Aerial crown-view tile of a tropical tree (Barro Colorado Island, Panama), acquired 20250715:
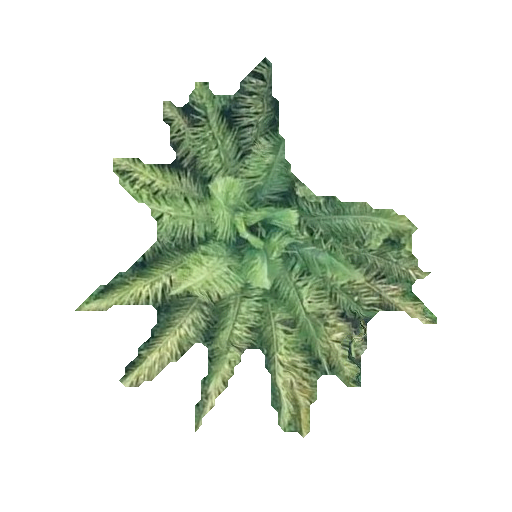
Species: Oenocarpus mapora
GBIF accepted scientific name: Oenocarpus mapora
Crown area: 91.488 m²